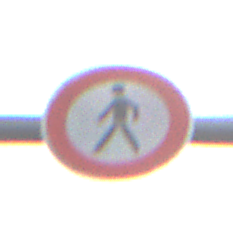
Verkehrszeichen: VerbotFussgaenger
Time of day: Midday
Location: Outdoor (Nature)
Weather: PartlyCloudy
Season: NotSpecified
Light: Natural